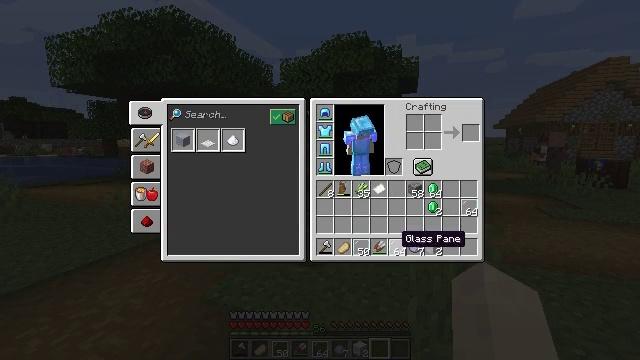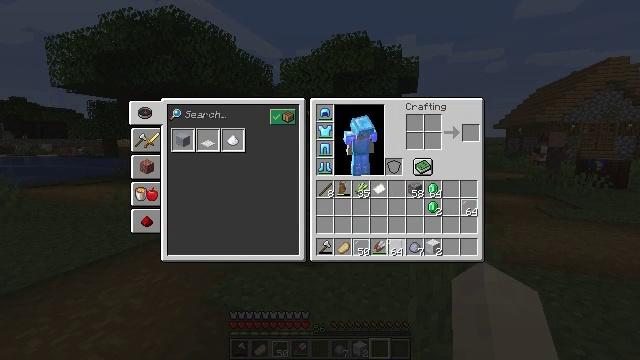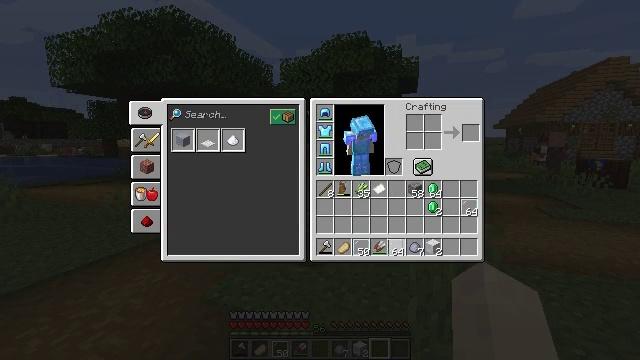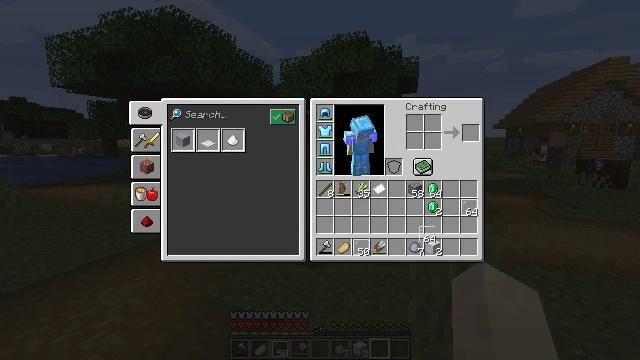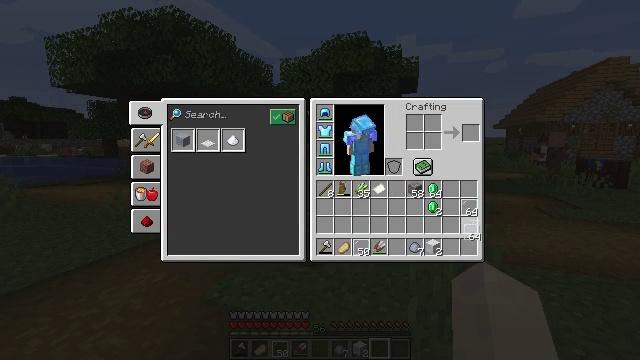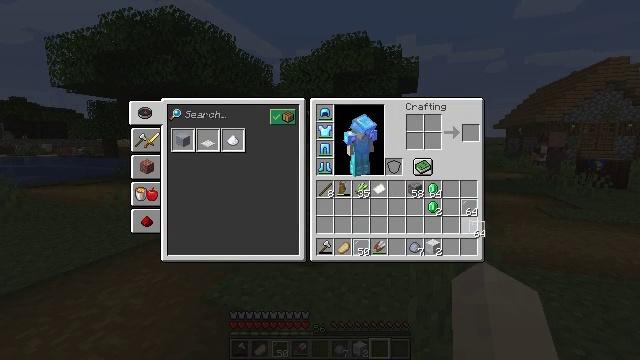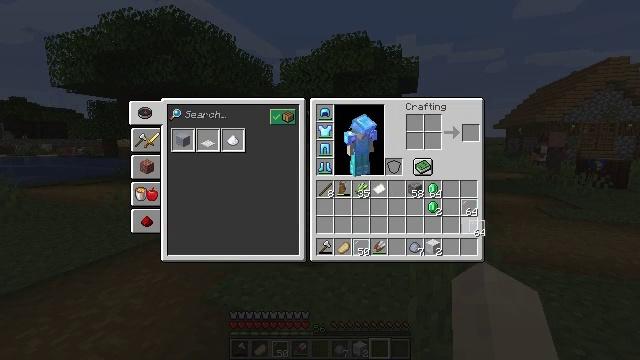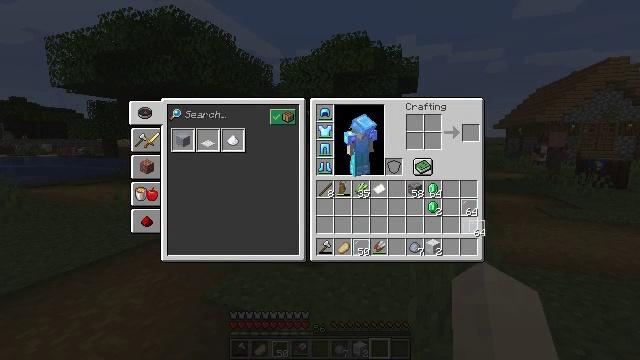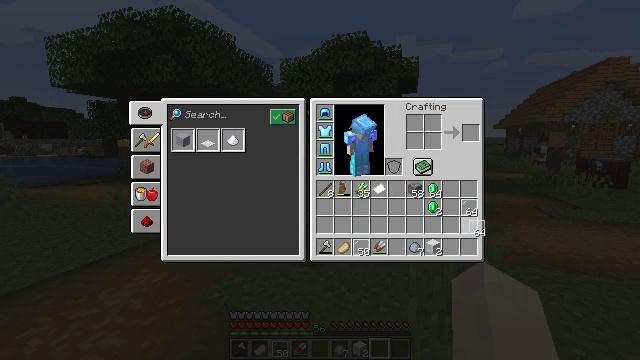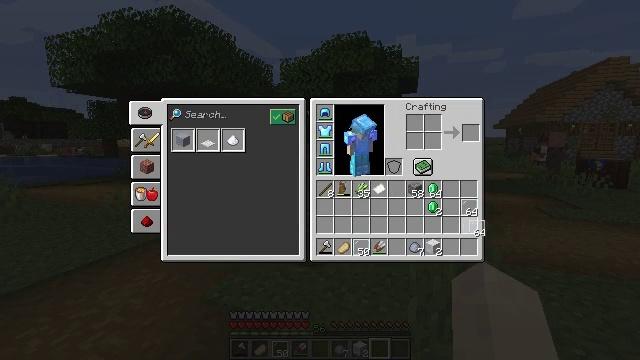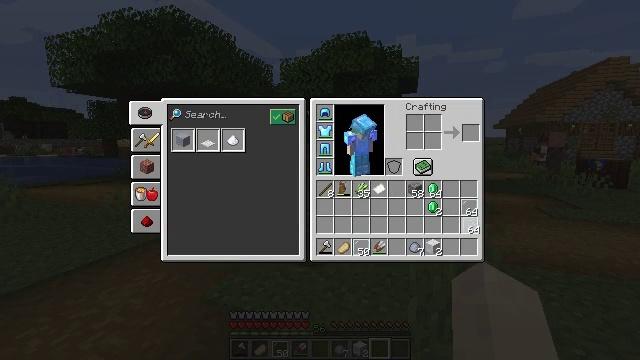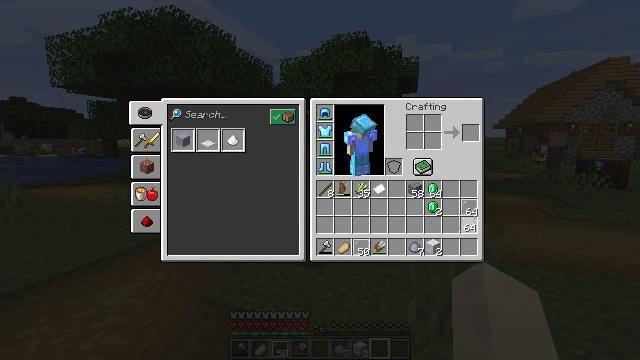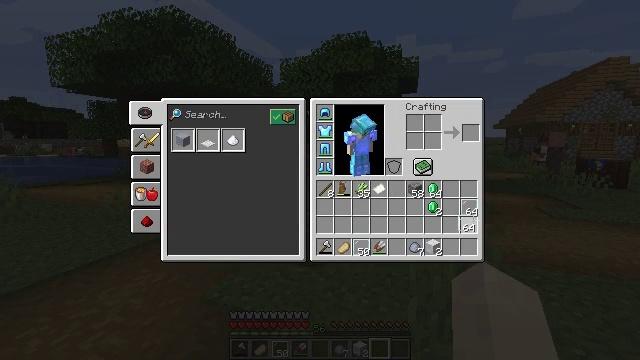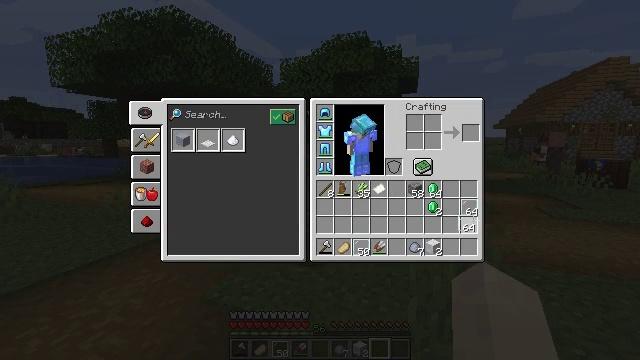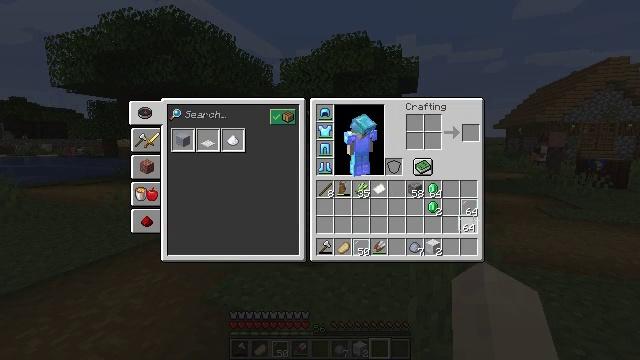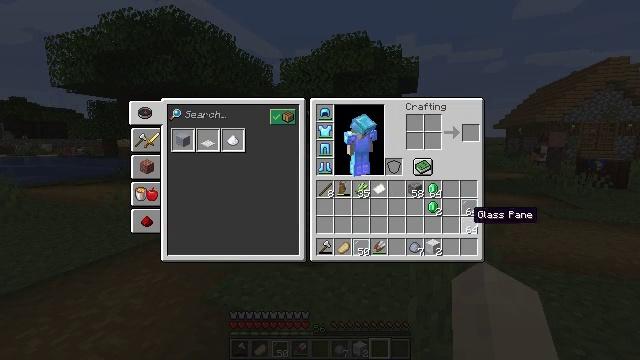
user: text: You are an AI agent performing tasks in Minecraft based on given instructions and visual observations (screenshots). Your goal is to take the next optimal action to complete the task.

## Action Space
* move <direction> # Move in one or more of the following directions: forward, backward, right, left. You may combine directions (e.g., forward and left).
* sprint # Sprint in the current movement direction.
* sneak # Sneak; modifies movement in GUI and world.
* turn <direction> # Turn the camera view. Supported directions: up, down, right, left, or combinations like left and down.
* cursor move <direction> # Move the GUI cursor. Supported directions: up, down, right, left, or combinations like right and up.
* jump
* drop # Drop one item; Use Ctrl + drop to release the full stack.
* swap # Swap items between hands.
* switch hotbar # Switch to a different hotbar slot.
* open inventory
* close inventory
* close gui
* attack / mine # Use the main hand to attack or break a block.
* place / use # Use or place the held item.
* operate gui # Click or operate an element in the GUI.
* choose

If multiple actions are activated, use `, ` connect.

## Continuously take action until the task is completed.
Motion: motion action
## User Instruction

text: Produce flint by crafting.
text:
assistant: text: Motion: operate gui
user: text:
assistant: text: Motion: operate gui
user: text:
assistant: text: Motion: cursor move right and up, operate gui
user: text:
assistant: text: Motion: cursor move right
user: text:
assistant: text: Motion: no_op
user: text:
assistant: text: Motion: no_op
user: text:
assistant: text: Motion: no_op
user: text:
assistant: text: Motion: no_op
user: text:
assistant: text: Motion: no_op
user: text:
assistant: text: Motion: no_op
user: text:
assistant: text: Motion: no_op
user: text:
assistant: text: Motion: operate gui
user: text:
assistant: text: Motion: operate gui
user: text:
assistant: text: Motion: operate gui
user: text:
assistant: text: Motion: no_op
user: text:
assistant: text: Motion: no_op
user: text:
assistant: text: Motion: no_op
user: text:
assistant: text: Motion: no_op
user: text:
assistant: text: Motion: no_op
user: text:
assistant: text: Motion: cursor move left
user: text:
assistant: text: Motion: cursor move left
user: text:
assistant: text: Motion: cursor move left
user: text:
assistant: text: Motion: cursor move left
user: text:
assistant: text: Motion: no_op
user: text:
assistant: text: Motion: no_op
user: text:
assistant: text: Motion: cursor move left
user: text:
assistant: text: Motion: cursor move left
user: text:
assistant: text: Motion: no_op
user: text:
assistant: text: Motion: no_op
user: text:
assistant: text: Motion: operate gui